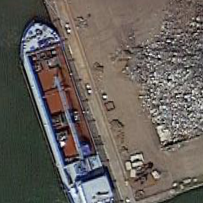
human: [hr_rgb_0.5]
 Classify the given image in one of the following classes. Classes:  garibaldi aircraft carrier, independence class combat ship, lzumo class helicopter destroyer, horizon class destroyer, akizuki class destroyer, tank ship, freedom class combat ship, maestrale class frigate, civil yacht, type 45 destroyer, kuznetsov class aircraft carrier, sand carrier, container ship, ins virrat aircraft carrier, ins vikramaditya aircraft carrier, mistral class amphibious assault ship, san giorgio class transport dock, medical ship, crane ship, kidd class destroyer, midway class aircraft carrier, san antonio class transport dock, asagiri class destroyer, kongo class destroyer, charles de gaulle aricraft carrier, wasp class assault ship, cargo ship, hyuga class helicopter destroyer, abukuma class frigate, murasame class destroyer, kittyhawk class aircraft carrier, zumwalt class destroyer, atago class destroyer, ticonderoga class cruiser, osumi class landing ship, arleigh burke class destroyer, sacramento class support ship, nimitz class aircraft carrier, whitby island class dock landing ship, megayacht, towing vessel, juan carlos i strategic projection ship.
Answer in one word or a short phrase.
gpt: Cargo ship